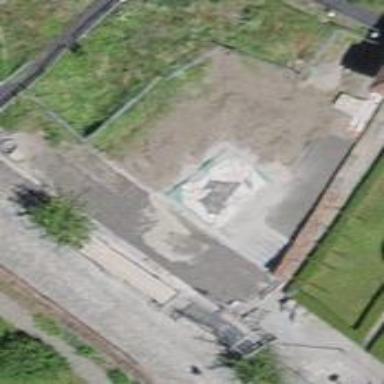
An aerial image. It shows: Paved footway inside building passage tunnel.